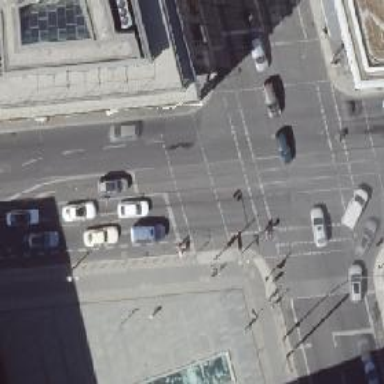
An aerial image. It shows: Road with traffic signals.